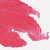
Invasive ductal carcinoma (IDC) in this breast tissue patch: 0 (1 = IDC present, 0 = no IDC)